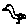
Label: bird